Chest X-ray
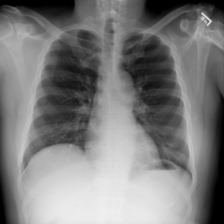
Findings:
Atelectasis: negative
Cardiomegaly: negative
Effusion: negative
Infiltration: negative
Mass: negative
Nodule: negative
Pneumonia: negative
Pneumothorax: negative
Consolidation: negative
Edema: negative
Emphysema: negative
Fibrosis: negative
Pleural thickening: negative
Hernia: negative